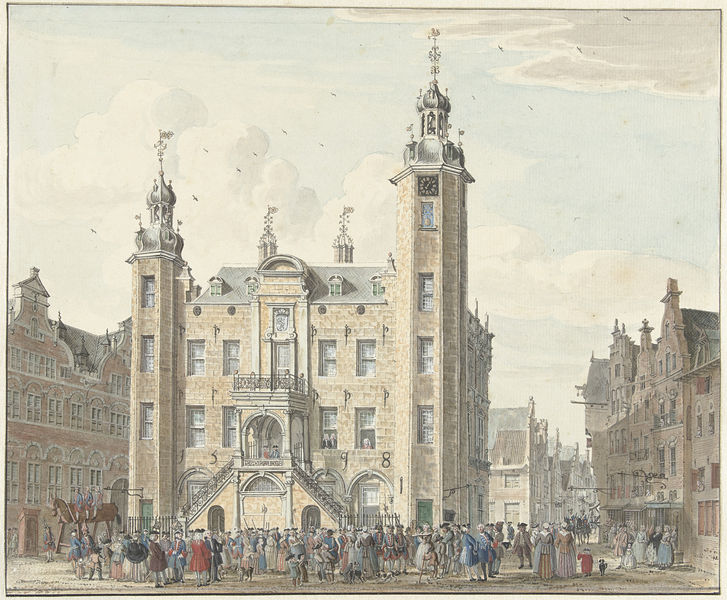
Titel: Het stadhuis van Venlo
Künstler: Jan de Beijer
Standort: Amsterdam
Institution: Rijksmuseum
Schlagwörter: arches, balcony, blue, church, crowd, gathering, men, palace, people, red, soldier, soldiers, stair, stairs, steps, white, women, black, dark, green, old, windows, brown, wooden, wood, cloud, clouds, sky, stone, building, house, roof, street, summer, tower, costume, uniform, light, entrance, drawing, palazzo, shadow, birds, cross, clock, children, town, city, dome, doors, basilica, cathedral, square, facade, carriage, horse, crucifix, blue sky, citizens, turret, towers, tall, historic, wigs, plaza, morning, spires, stairway, city hall, finials, hore, giant, mob, assembly, 8, cheer, minaret, clock tower, daytime, bourgois, costme, troy, 1598, +town hall, tri-cornered hat, wooden horse, trojan horse